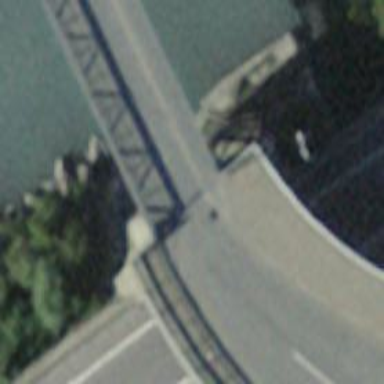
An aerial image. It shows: Primary highway on asphalt bridge with sidewalk on both sides. The bridge structure is beam.